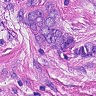
Metastatic tissue present: yes